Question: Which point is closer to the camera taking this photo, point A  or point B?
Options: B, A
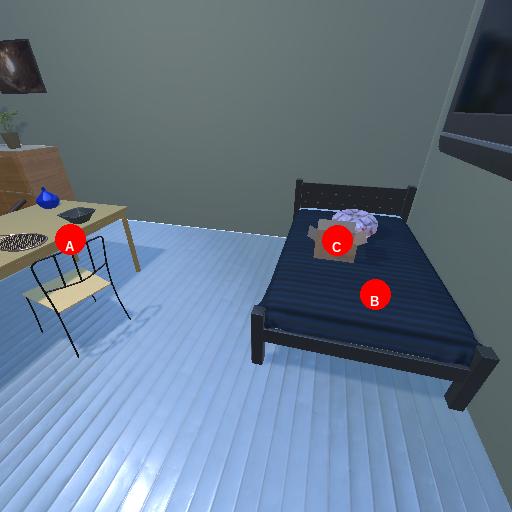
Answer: B